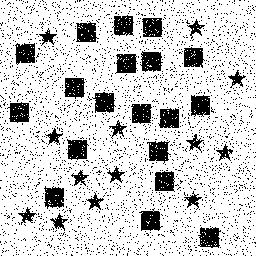
Squares: 19
Triangles: 0
Stars: 13
Total shapes: 32